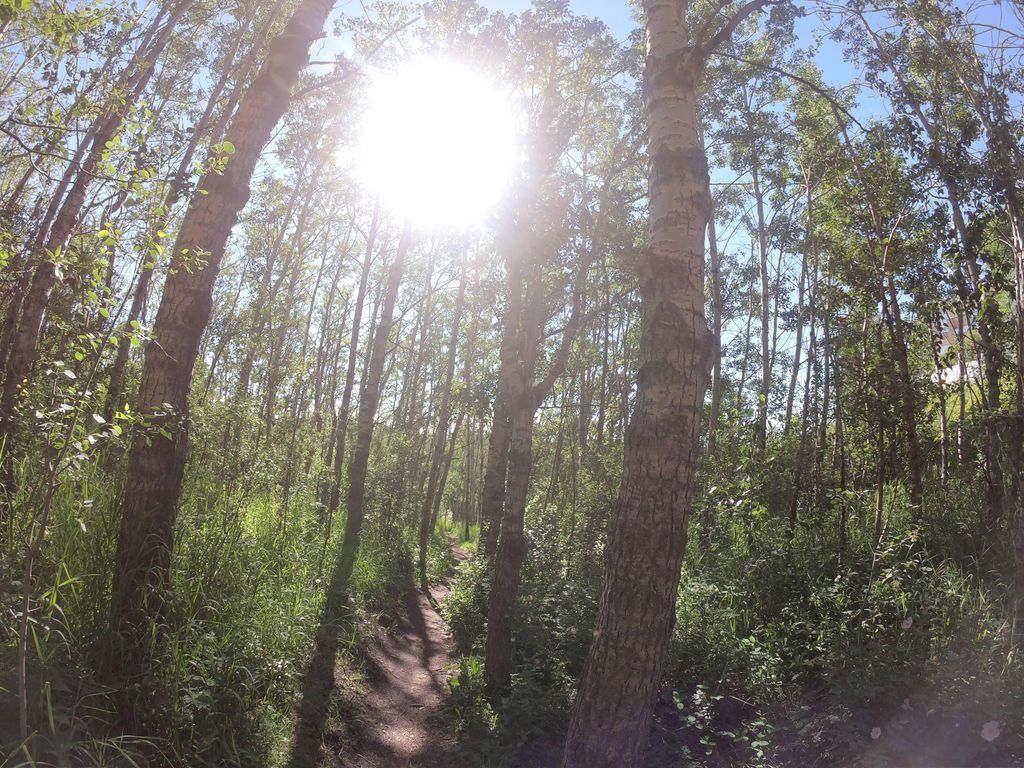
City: calgary